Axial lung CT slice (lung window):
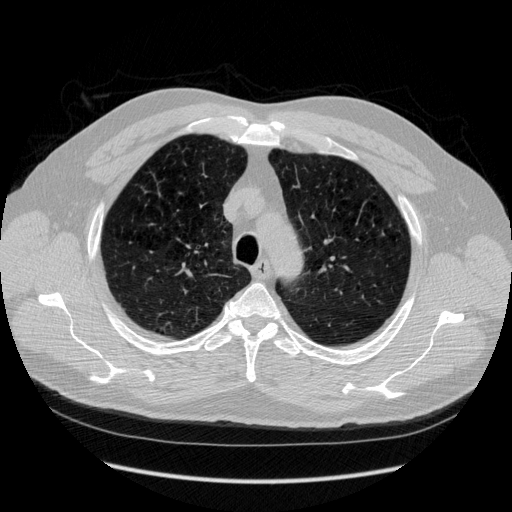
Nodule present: no